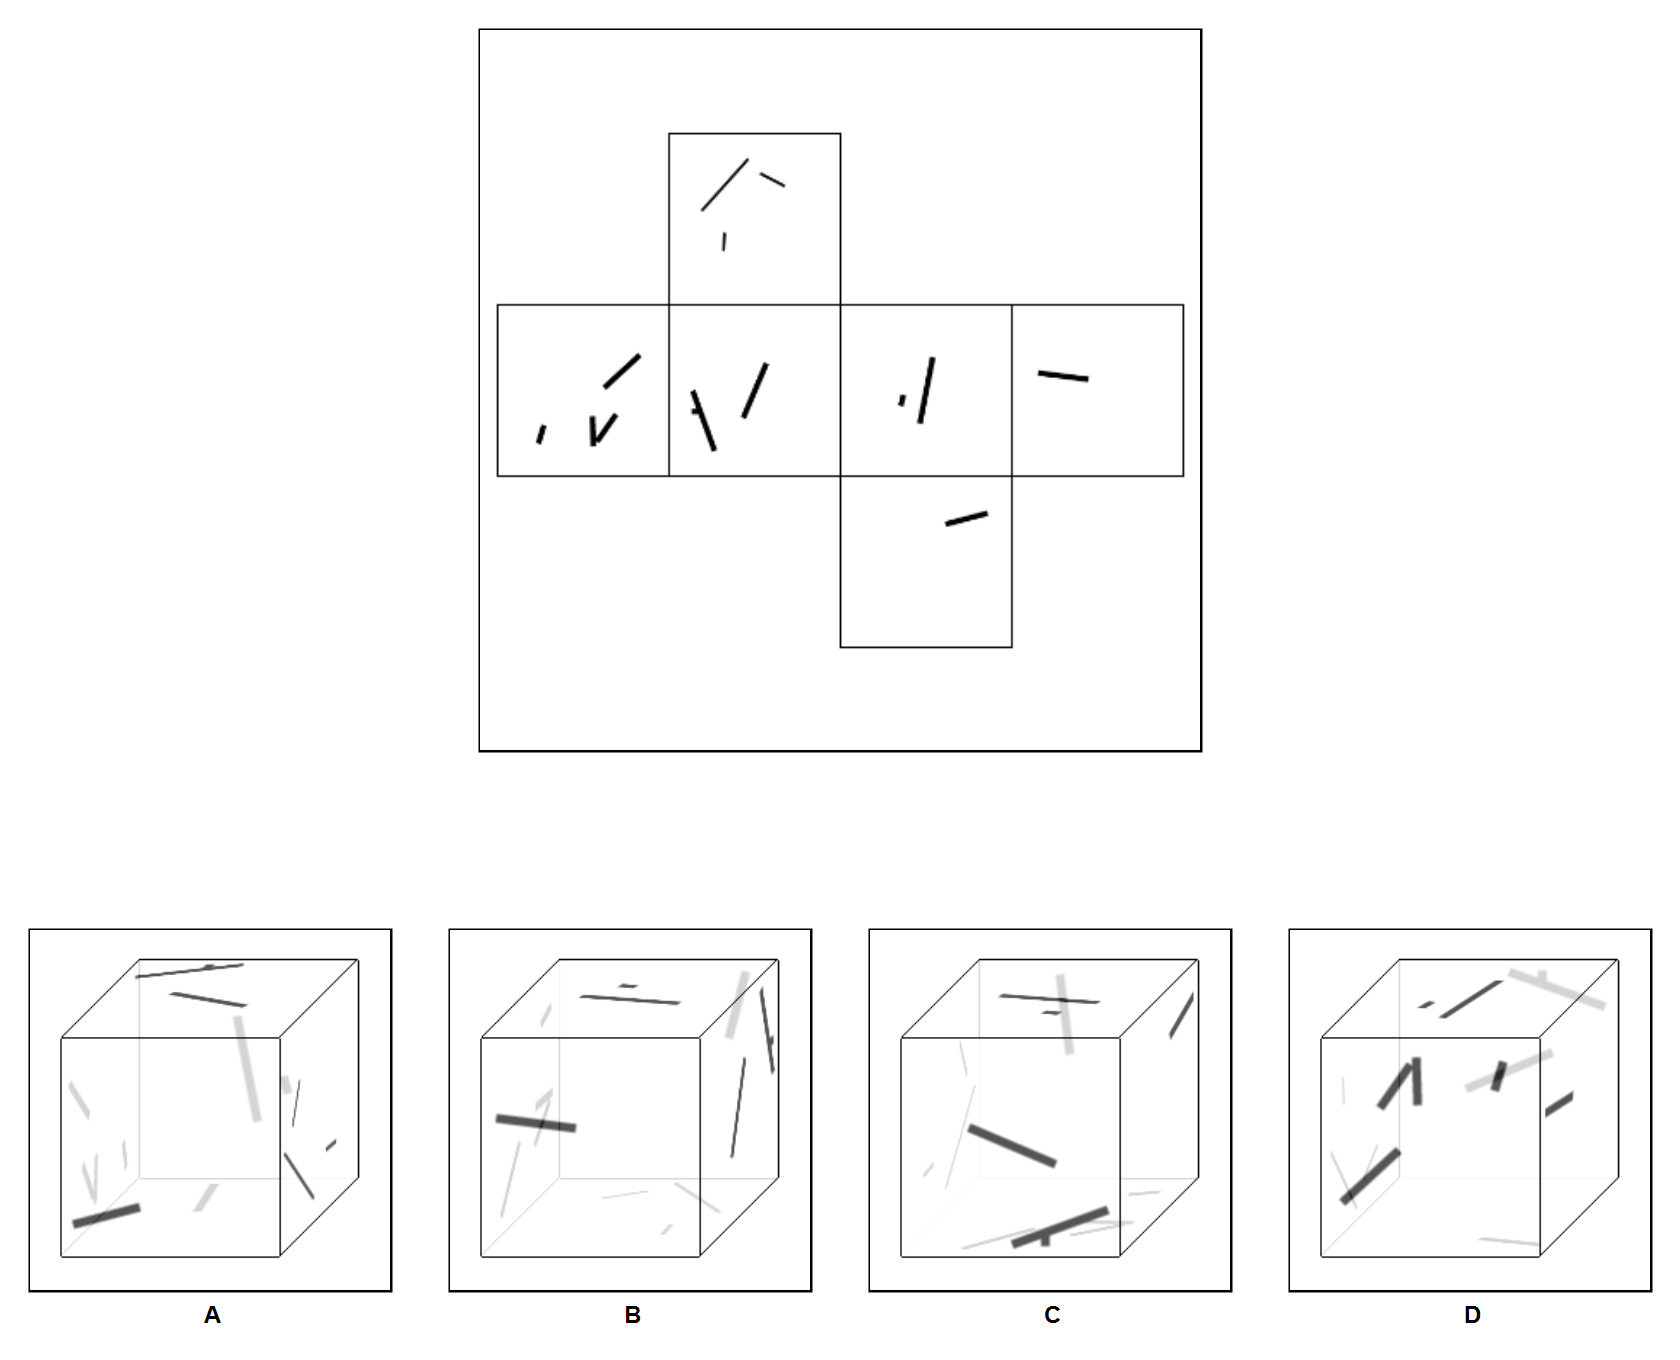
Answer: C